Question: I have the following plot and a file of the data which creates that plot. I would like to have Matlab find the following points for me:
1. [y,x] for peak noted by the 100% line
2. [x] for where the plot crosses the y=0 line
3. [x] for where y is 50% and 20% of the peak found in part 1.
Are there any add-on tools or packages which people are aware of which can help me accomplish this? I need to do this for a collection of plots so something reasonably automated would be ideal.
I can certainly do the programming and calculation parts in Matlab, it's just a matter of being able to load in the data file, matching it to a curve or function, and find the various [x,y] co-ordinates.

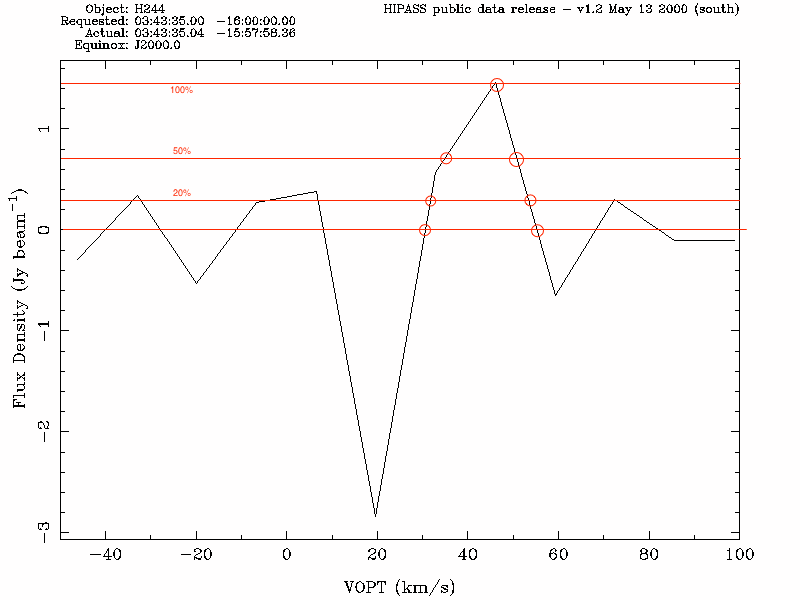
Answer: OK, here goes. As far as I know, there is no baked-in routine in Matlab to do what you desire; you'll have to make one yourself. Couple of things to note:
- As should be obvious, linearly interpolated data is easiest to do and should pose no problem- Using a single polynomial interpolation is also not too hard, although there's a few more details to take care of. Finding the peak should be first order of business, which involves finding roots of the derivative (using 'roots', for example). When the peak is found, find the roots of the polynomial at all desired levels (0%, 20%, 50%) by offsetting the polynomial by this amount.- Using cubic splines ('spline') is most complicated of all. The routine outlined above for general polynomials should be repeated for all subintervals where you have a complete cubic, taking into account the possibility that the maxima can also lie on the boundaries of the subinterval, and that any roots and extrema found may lie outside the interval on which the cubic is valid (also don't forget the 'x'-offsets used by 'spline').
Here is my implementation of all 3 methods:
'''
%% Initialize
% ---------------------------
clc
clear all
% Create some bogus data
n = 25;
f = @(x) cos(x) .* sin(4*x/pi) + 0.5*rand(size(x));
x = sort( 2*pi * rand(n,1));
y = f(x);
%% Linear interpolation
% ---------------------------
% y peak
[y_peak, ind] = max(y);
x_peak = x(ind);
% y == 0%, 20%, 50%
lims = [0 20 50];
X = cell(size(lims));
Y = cell(size(lims));
for p = 1:numel(lims)
% the current level line to solve for
lim = y_peak*lims(p)/100;
% points before and after passing through the current limit
after = (circshift(y<lim,1) & y>lim) | (circshift(y>lim,1) & y<lim);
after(1) = false;
before = circshift(after,-1);
xx = [x(before) x(after)];
yy = [y(before) y(after)];
% interpolate and insert new data
new_X = x(before) - (y(before)-lim).*diff(xx,[],2)./diff(yy,[],2);
X{p} = new_X;
Y{p} = lim * ones(size(new_X));
end
% make a plot to verify
figure(1), clf, hold on
plot(x,y, 'r') % (this also plots the interpolation in this case)
plot(x_peak,y_peak, 'k.') % the peak
plot(X{1},Y{1}, 'r.') % the 0% intersects
plot(X{2},Y{2}, 'g.') % the 20% intersects
plot(X{3},Y{3}, 'b.') % the 50% intersects
% finish plot
xlabel('X'), ylabel('Y'), title('Linear interpolation')
legend(...
'Real data / interpolation',...
'peak',...
'0% intersects',...
'20% intersects',...
'50% intersects',...
'location', 'southeast')
%% Cubic splines
% ---------------------------
% Find cubic splines interpolation
pp = spline(x,y);
% Finding the peak requires finding the maxima of all cubics in all
% intervals. This means evaluating the value of the interpolation on
% the bounds of each interval, finding the roots of the derivative and
% evaluating the interpolation on those roots:
coefs = pp.coefs;
derivCoefs = bsxfun(@times, [3 2 1], coefs(:,1:3));
LB = pp.breaks(1:end-1).'; % lower bounds of all intervals
UB = pp.breaks(2:end).'; % upper bounds of all intervals
% rename for clarity
a = derivCoefs(:,1);
b = derivCoefs(:,2);
c = derivCoefs(:,3);
% collect and limits x-data
x_extrema = [...
LB, UB,...
LB + (-b + sqrt(b.*b - 4.*a.*c))./2./a,... % NOTE: data is offset by LB
LB + (-b - sqrt(b.*b - 4.*a.*c))./2./a,... % NOTE: data is offset by LB
];
x_extrema = x_extrema(imag(x_extrema) == 0);
x_extrema = x_extrema( x_extrema >= min(x(:)) & x_extrema <= max(x(:)) );
% NOW find the peak
[y_peak, ind] = max(ppval(pp, x_extrema(:)));
x_peak = x_extrema(ind);
% y == 0%, 20% and 50%
lims = [0 20 50];
X = cell(size(lims));
Y = cell(size(lims));
for p = 1:numel(lims)
% the current level line to solve for
lim = y_peak * lims(p)/100;
% find all 3 roots of all cubics
R = NaN(size(coefs,1), 3);
for ii = 1:size(coefs,1)
% offset coefficients to find the right intersects
C = coefs(ii,:);
C(end) = C(end)-lim;
% NOTE: data is offset by LB
Rr = roots(C) + LB(ii);
% prune roots
Rr( imag(Rr)~=0 ) = NaN;
Rr( Rr <= LB(ii) | Rr >= UB(ii) ) = NaN;
% insert results
R(ii,:) = Rr;
end
% now evaluate and save all valid points
X{p} = R(~isnan(R));
Y{p} = ppval(pp, X{p});
end
% as a sanity check, plot everything
xx = linspace(min(x(:)), max(x(:)), 20*numel(x));
yy = ppval(pp, xx);
figure(2), clf, hold on
plot(x,y, 'r') % the actual data
plot(xx,yy) % the cubic-splines interpolation
plot(x_peak,y_peak, 'k.') % the peak
plot(X{1},Y{1}, 'r.') % the 0% intersects
plot(X{2},Y{2}, 'g.') % the 20% intersects
plot(X{3},Y{3}, 'b.') % the 50% intersects
% finish plot
xlabel('X'), ylabel('Y'), title('Cubic splines interpolation')
legend(...
'Real data',...
'interpolation',...
'peak',...
'0% intersects',...
'20% intersects',...
'50% intersects',...
'location', 'southeast')
%% (N-1)th degree polynomial
% ---------------------------
% Find best interpolating polynomial
coefs = bsxfun(@power, x, n-1👎0) \ y;
% (alternatively, you can use polyfit() to do this, but this is faster)
% To find the peak, we'll have to find the roots of the derivative:
derivCoefs = (n-1👎1).' .* coefs(1:end-1);
Rderiv = roots(derivCoefs);
Rderiv = Rderiv(imag(Rderiv) == 0);
Rderiv = Rderiv(Rderiv >= min(x(:)) & Rderiv <= max(x(:)));
[y_peak, ind] = max(polyval(coefs, Rderiv));
x_peak = Rderiv(ind);
% y == 0%, 20%, 50%
lims = [0 20 50];
X = cell(size(lims));
Y = cell(size(lims));
for p = 1:numel(lims)
% the current level line to solve for
lim = y_peak * lims(p)/100;
% offset coefficients as to find the right intersects
C = coefs;
C(end) = C(end)-lim;
% find and prune roots
R = roots(C);
R = R(imag(R) == 0);
R = R(R>min(x(:)) & R<max(x(:)));
% evaluate polynomial at these roots to get actual data
X{p} = R;
Y{p} = polyval(coefs, R);
end
% as a sanity check, plot everything
xx = linspace(min(x(:)), max(x(:)), 20*numel(x));
yy = polyval(coefs, xx);
figure(3), clf, hold on
plot(x,y, 'r') % the actual data
plot(xx,yy) % the cubic-splines interpolation
plot(x_peak,y_peak, 'k.') % the peak
plot(X{1},Y{1}, 'r.') % the 0% intersects
plot(X{2},Y{2}, 'g.') % the 20% intersects
plot(X{3},Y{3}, 'b.') % the 50% intersects
% finish plot
xlabel('X'), ylabel('Y'), title('(N-1)th degree polynomial')
legend(...
'Real data',...
'interpolation',...
'peak',...
'0% intersects',...
'20% intersects',...
'50% intersects',...
'location', 'southeast')
'''
This results in these three plots:

(Note that something goes wrong in the (N-1)th degree polynomial; the 20% crossings are all wrong towards the end. So, before copy-pasting, check everything a bit more thoroughly :)
As I said before, and as you can plainly see, interpolating with a single polynomial will often introduce a lot of problems if the underlying data is not suited for it. Also, as you can clearly see from these plots, the interpolation method very strongly affects where the intersections will be -- it is of the utmost importance that you have at least of what model underlies your data.
For the general cases, cubic splines is usually the best way to go. However, this is a method and will give you (and the readers of your publication) a false perception of accuracy in your data. Use cubic splines to get a first idea of what the intersects are and how they behave, but always come back and revisit your analysis once the real model becomes more clear. Certainly don't publish with cubic splines when that is only used to create smoother, more "visually appealing" curves through your data :)